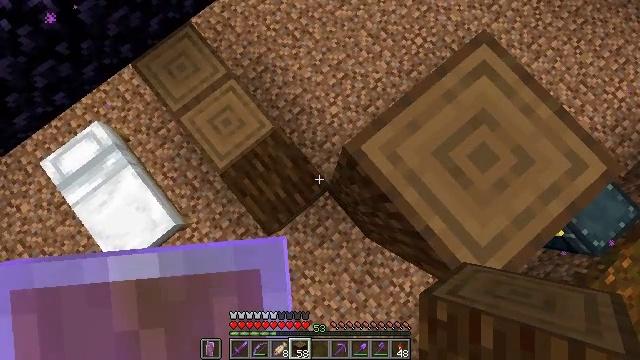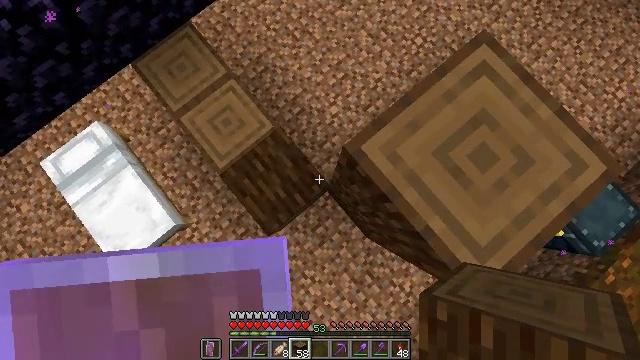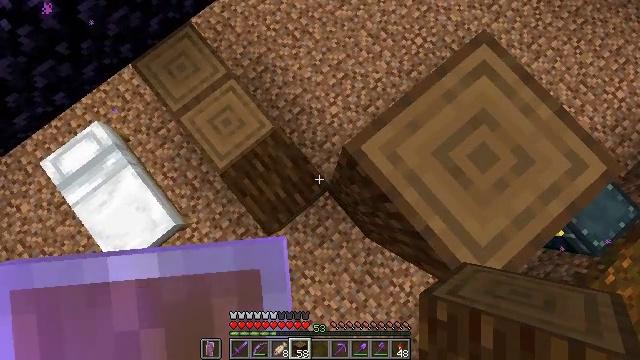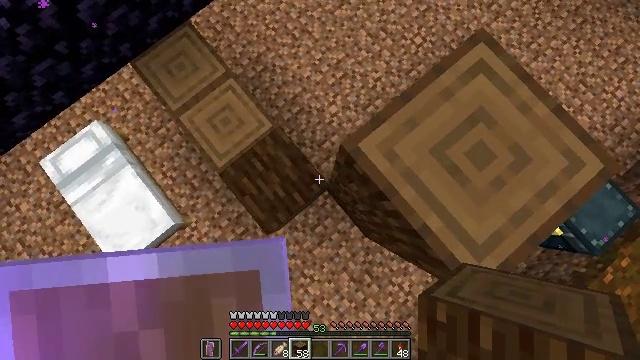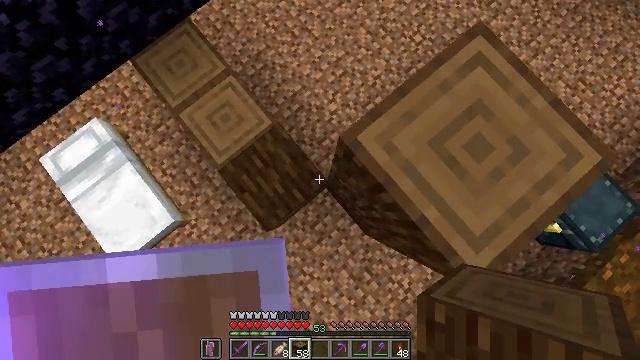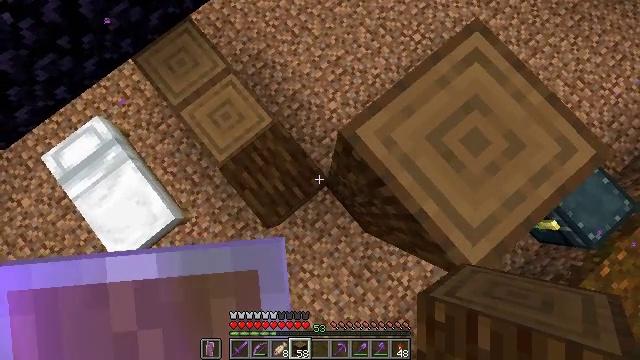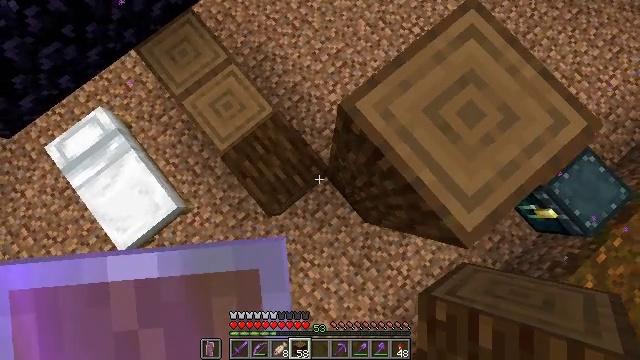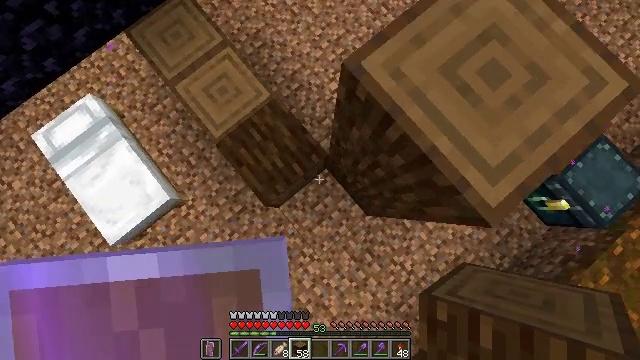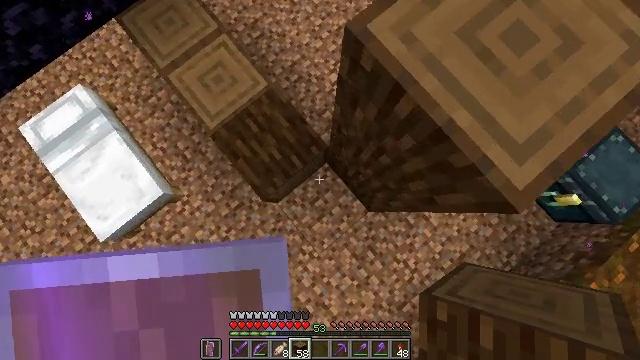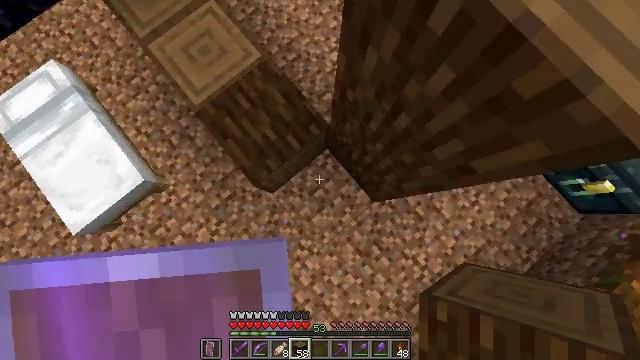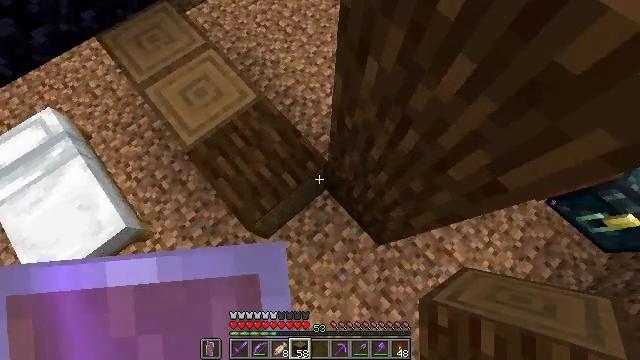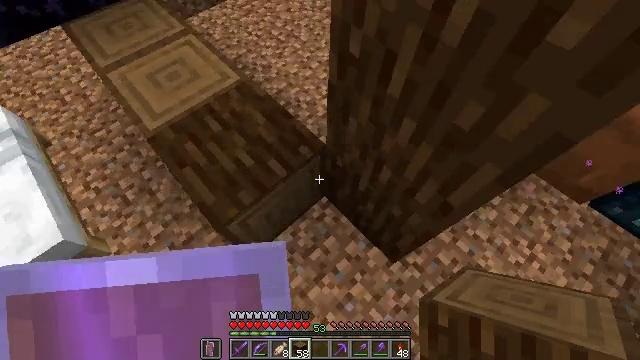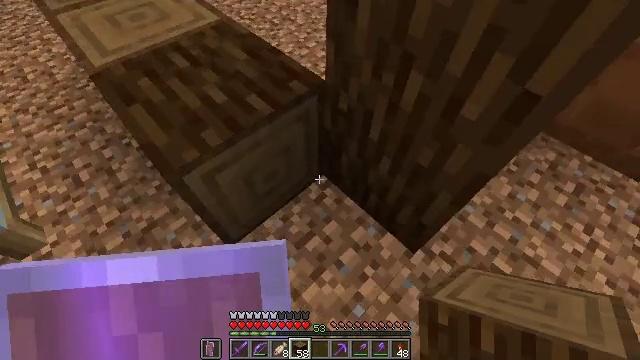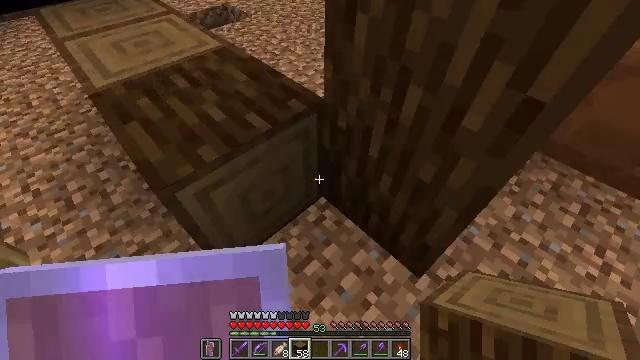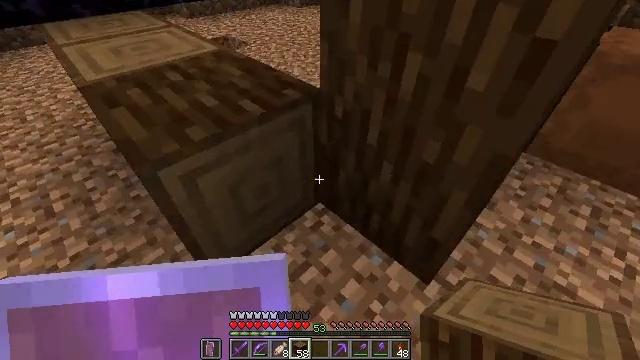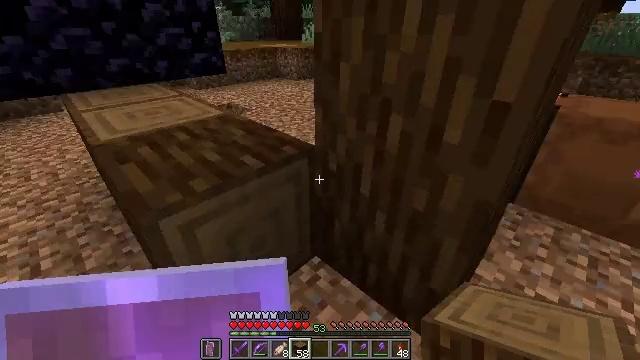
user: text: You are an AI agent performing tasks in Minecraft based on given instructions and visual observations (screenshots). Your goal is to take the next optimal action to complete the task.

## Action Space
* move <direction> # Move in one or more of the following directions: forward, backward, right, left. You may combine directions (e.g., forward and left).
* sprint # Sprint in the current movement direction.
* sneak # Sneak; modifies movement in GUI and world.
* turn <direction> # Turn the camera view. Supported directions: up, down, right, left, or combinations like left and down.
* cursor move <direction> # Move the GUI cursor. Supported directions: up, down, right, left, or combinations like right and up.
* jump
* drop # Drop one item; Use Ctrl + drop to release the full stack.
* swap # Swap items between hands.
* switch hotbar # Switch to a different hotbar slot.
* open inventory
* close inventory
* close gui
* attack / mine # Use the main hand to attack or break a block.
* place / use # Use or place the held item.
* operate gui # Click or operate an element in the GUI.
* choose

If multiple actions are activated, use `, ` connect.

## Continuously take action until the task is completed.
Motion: motion action
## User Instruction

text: Chop down the spruce log.
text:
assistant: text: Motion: sneak
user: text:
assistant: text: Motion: sneak
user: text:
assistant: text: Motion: move back, sneak
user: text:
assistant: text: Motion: move back
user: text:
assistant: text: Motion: move back
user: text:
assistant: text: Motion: move back
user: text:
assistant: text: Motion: move back
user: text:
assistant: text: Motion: move back
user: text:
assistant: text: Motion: move back
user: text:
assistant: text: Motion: move back, turn right and up
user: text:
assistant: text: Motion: move back, turn right and up
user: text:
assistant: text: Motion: turn up
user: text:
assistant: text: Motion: turn up
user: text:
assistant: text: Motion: turn up
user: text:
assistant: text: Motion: turn right and up
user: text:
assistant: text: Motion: turn right and up
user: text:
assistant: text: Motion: turn right and up
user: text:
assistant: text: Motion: turn up
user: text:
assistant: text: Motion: move right, turn up
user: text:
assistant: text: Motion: move right, turn up
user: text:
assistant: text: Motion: move right, turn up
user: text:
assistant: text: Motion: move right
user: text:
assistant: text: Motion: move back and move right
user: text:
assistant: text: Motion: move back and move right, turn left and up
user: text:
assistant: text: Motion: move back and move right, turn left
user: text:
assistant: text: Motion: move back and move right
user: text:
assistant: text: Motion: move back and move right, turn left
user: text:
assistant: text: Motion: move back and move right, turn left and down
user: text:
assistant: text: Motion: move right, turn left and down
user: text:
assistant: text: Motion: move right, turn left and down